Aerial crown-view tile of a tropical tree (Barro Colorado Island, Panama), acquired 20241014:
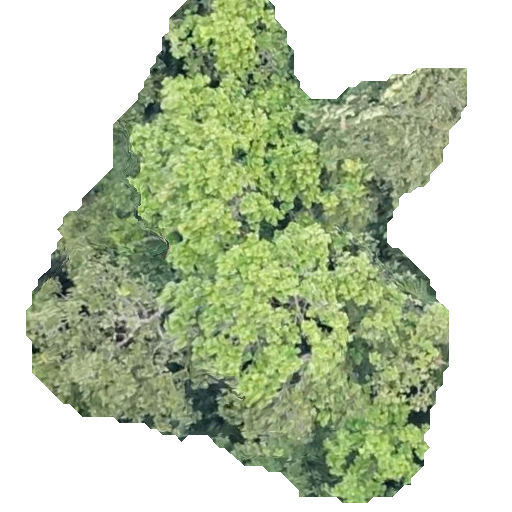
Species: Anacardium excelsum
GBIF accepted scientific name: Anacardium excelsum
Crown area: 229.233 m²